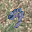
Label: 9